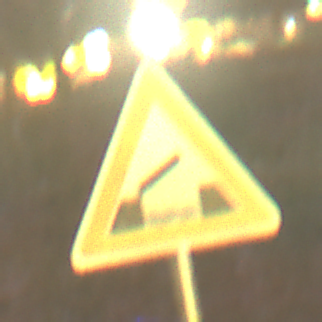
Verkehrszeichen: BeweglicheBruecke
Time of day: Night
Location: Outdoor (Suburban)
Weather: Clear
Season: NotSpecified
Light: Artificial